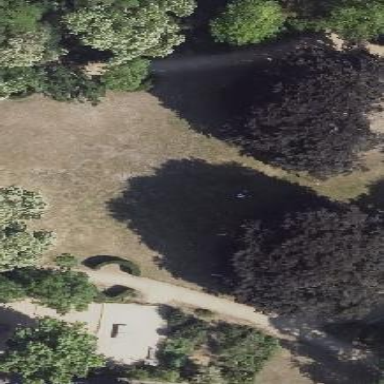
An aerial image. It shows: Lovely park for leisure and relaxation.